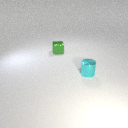
small green metal cube behind small cyan metal cylinder